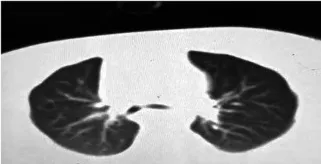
Chest CT images of the four family-clustered cases. (D) Case 4.
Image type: radiology (ct)